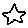
Label: star